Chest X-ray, AP view. Patient: 64 years old, sex F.
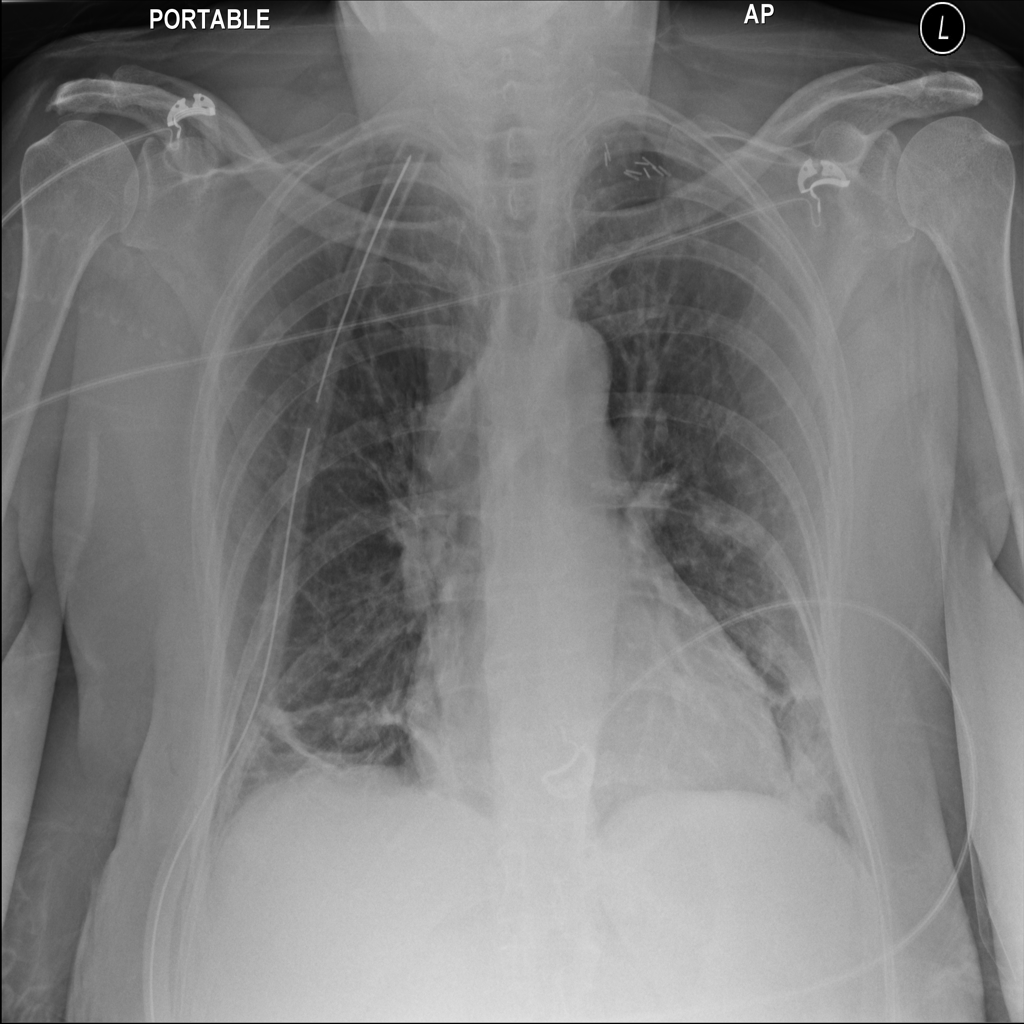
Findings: No Finding